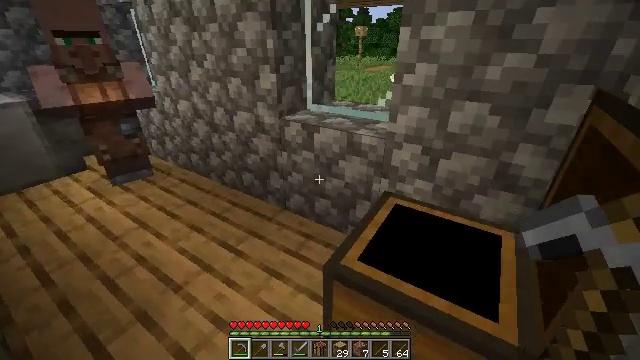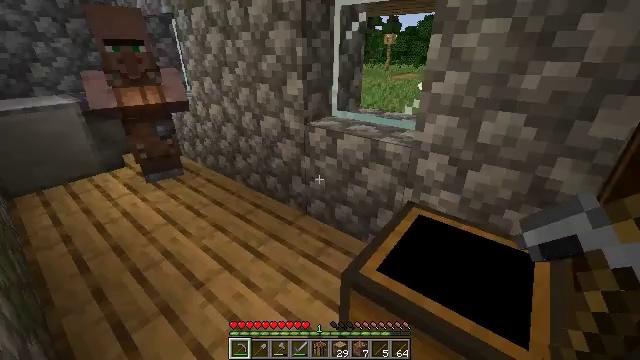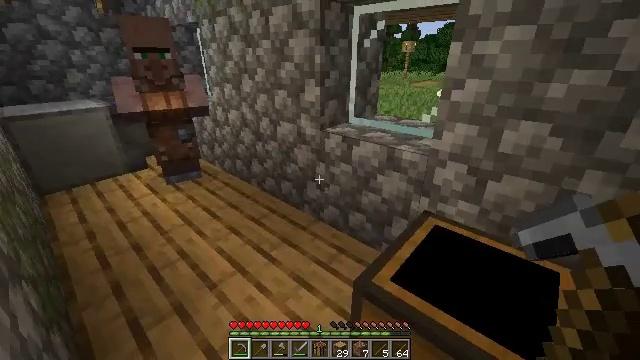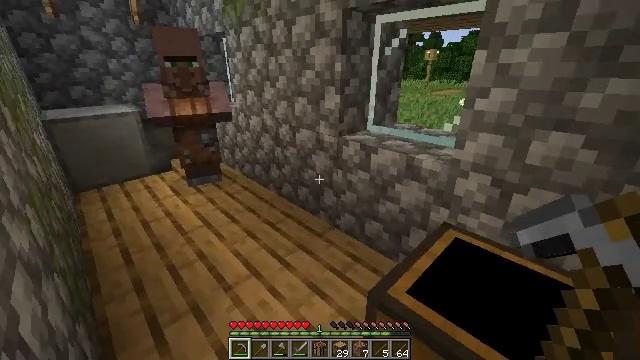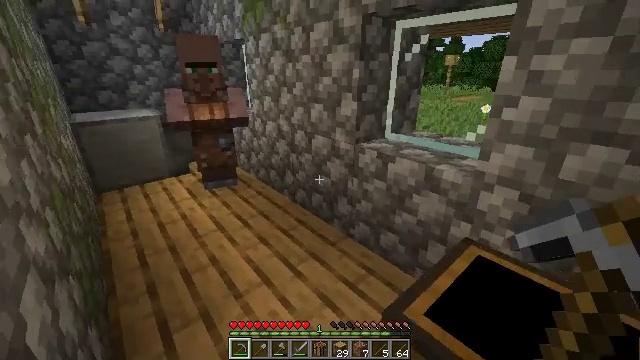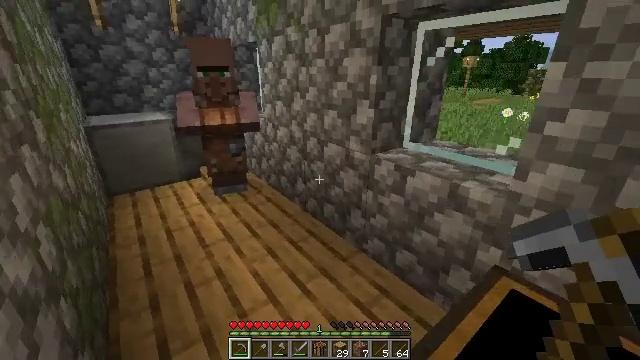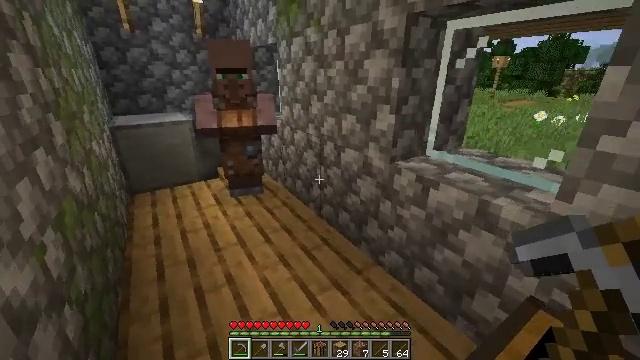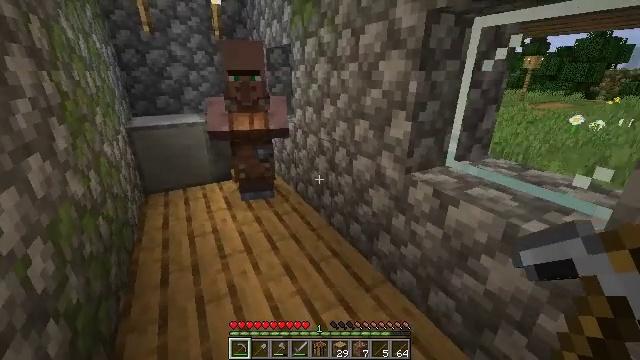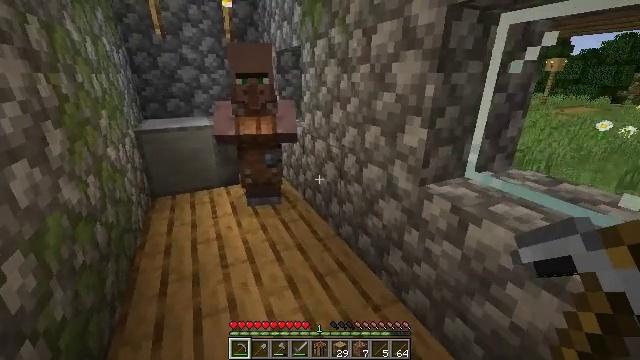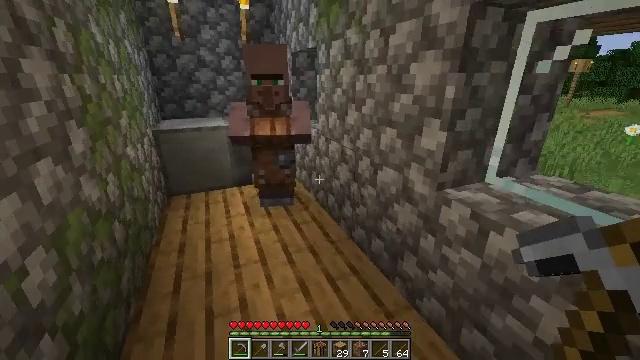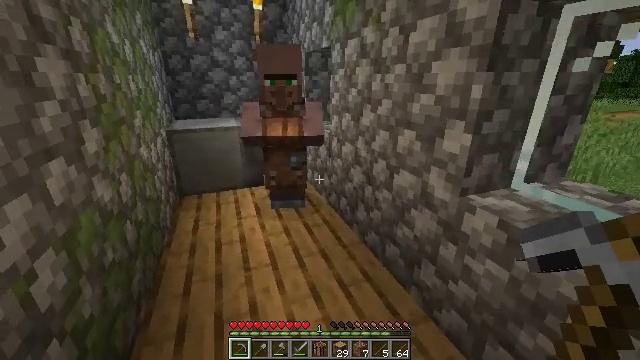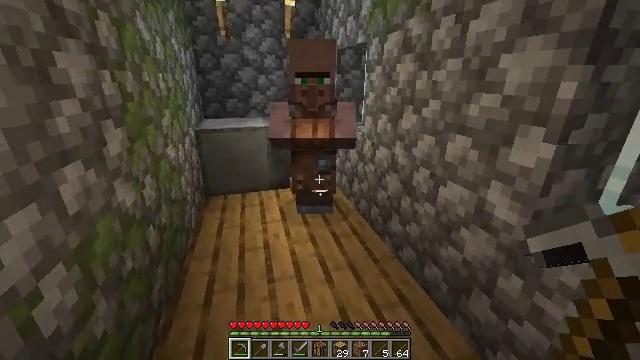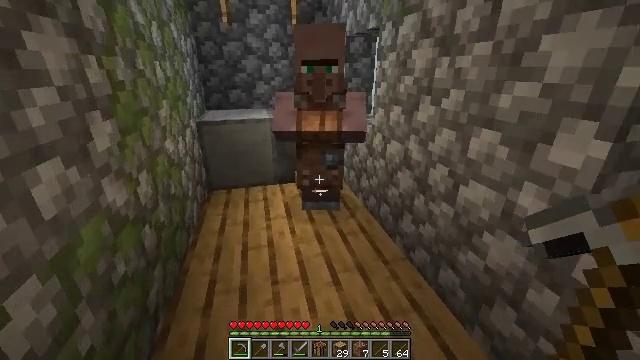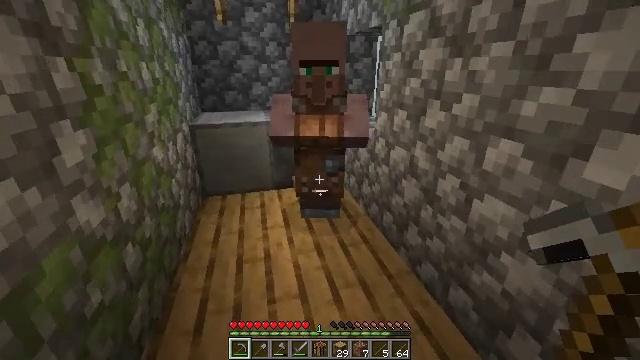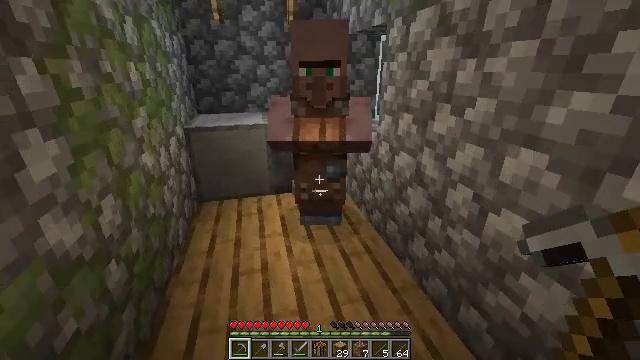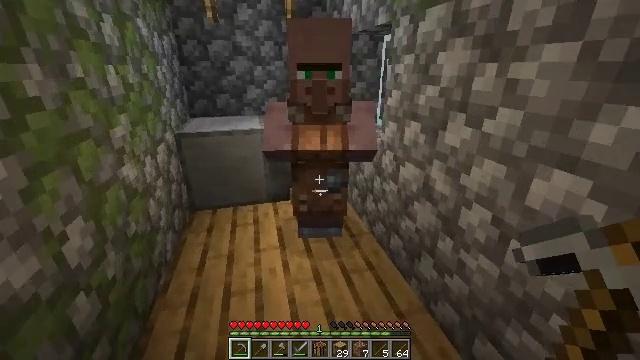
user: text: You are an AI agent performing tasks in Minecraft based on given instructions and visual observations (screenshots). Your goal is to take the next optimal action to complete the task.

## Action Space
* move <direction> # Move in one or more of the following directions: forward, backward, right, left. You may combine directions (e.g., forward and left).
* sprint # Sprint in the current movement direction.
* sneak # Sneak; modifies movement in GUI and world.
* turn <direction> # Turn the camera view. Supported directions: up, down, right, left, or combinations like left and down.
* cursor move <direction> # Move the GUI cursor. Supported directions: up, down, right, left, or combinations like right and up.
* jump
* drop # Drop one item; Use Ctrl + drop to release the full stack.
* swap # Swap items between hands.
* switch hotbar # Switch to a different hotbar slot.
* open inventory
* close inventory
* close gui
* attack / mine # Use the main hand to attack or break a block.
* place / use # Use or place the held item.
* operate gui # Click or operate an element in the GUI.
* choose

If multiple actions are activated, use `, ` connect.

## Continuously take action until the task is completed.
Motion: motion action
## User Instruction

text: Gather smooth stone from the ground.
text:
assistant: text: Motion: turn left and up
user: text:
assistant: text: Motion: turn left and up
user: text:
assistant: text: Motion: turn left and up
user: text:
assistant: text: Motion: move forward, turn left and up
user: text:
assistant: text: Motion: move forward, turn left
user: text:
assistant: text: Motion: move forward and move right, turn left
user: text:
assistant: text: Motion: move forward and move right, turn left
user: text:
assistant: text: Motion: move forward and move right, turn left
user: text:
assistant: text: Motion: move forward and move right, turn left
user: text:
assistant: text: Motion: move forward, turn left
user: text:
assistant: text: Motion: move forward, turn left
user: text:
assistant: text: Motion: move forward, turn left and down
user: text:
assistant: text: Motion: move forward
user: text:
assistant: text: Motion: no_op
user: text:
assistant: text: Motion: move forward
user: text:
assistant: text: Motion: move forward
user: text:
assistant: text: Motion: move forward and move left
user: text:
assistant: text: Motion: move forward and move left
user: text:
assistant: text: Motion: move forward and move left
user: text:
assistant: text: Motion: move forward and move left
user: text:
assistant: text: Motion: move forward and move left, turn right
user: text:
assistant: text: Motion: move forward and move left, turn right
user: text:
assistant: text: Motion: move forward and move left, turn right and down
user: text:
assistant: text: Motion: move forward and move left, turn right and down
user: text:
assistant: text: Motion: move forward and move left, turn right and down
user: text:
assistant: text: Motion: move forward and move left, turn right and down
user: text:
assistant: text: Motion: no_op
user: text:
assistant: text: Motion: no_op
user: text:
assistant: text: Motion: no_op
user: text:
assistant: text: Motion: turn right